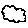
Label: cloud